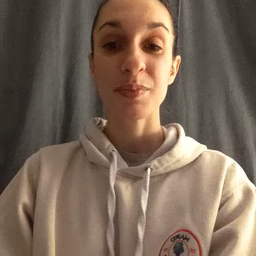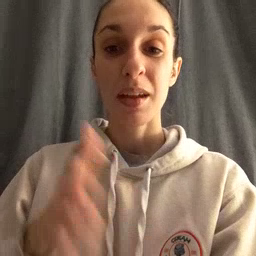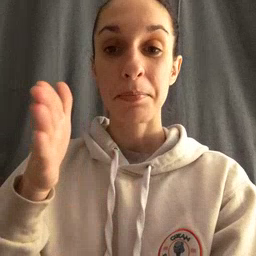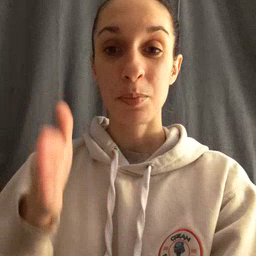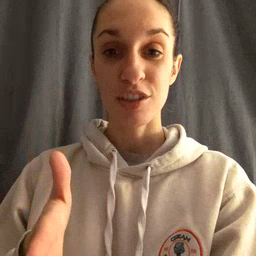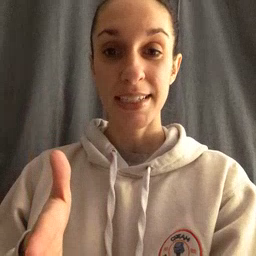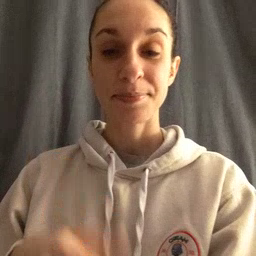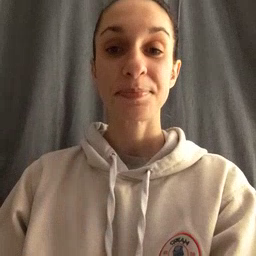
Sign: person